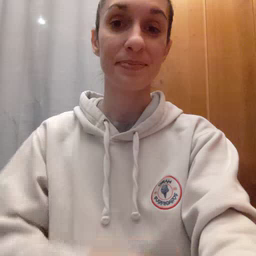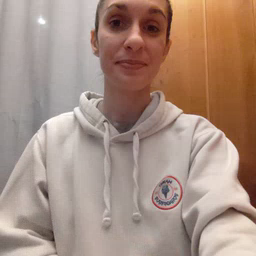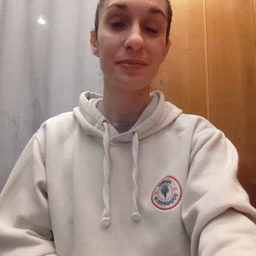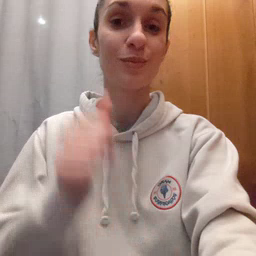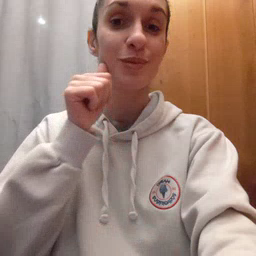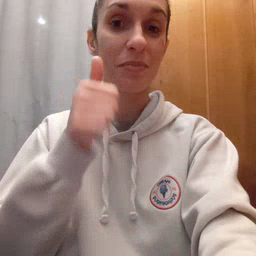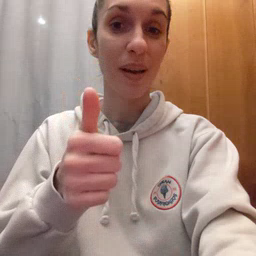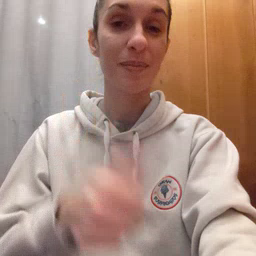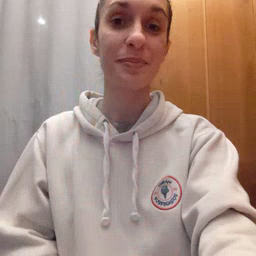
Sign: tomorrow